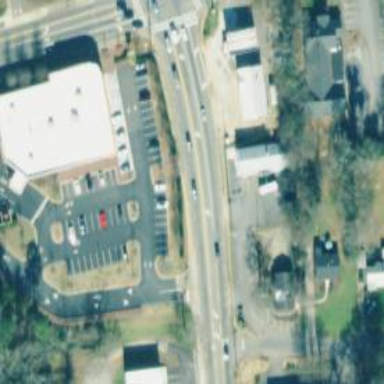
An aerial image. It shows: Secondary road with separate asphalt sidewalks.